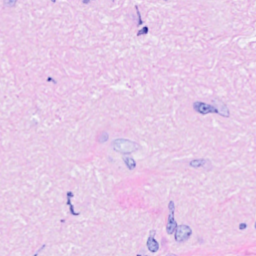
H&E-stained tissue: Breast